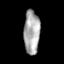
Tissue: skin
Cell type: Epithelial cells
Senescence score: 0.14
Nuclear area (px): 679
Mean DAPI intensity: 171.566